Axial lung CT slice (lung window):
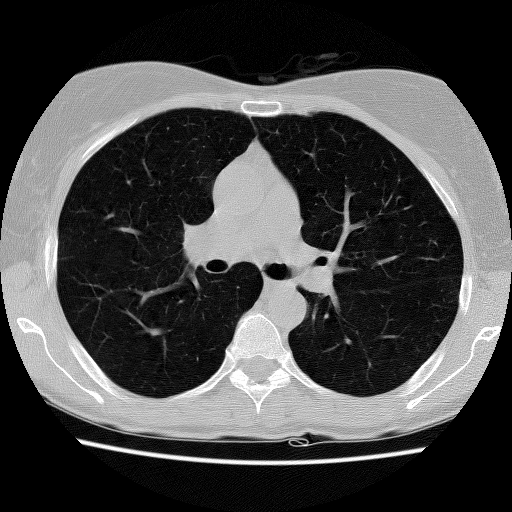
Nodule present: no